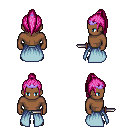
a pixel art fantasy rpg character, male body template, human, dark skin, overskirt, teal pants, pink long topknot hairstyle, purple tiara, black shoes, dagger, four views (front, back, left, right), 2x2 character sprite sheet, small pixel art, hard edges, no anti-aliasing